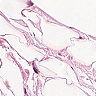
Metastatic tissue present: yes